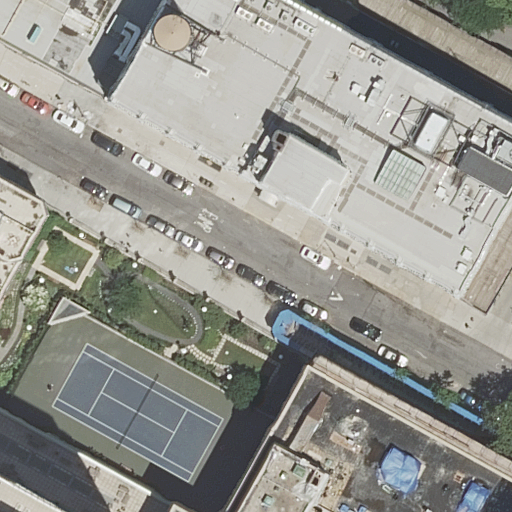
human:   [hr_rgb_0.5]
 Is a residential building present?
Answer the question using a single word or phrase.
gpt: yes

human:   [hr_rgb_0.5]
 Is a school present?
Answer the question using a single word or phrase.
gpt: yes

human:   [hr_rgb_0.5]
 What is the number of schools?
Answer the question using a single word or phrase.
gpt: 2

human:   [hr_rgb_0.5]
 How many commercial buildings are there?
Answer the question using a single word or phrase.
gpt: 0

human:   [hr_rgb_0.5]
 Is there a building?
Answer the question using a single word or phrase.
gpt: yes

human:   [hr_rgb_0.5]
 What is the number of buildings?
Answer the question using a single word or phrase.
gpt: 6

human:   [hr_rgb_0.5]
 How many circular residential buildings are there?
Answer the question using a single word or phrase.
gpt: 0

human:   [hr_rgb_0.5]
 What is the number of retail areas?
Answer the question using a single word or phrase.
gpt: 1

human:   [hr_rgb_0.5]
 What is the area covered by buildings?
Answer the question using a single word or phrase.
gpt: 1768m2

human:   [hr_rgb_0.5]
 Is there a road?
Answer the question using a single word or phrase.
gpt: yes

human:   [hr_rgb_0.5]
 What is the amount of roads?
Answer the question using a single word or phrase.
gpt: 2

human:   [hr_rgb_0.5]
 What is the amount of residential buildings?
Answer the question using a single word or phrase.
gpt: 4

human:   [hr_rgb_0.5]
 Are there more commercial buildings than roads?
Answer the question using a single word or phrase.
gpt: no

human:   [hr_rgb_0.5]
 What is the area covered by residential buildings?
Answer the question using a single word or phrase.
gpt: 593m2

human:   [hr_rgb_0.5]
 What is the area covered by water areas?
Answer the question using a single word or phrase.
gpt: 0m2

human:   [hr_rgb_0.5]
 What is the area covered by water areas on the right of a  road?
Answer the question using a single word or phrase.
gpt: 0m2

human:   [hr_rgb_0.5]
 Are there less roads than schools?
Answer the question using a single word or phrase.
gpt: no

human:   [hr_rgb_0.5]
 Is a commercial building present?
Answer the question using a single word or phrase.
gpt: no

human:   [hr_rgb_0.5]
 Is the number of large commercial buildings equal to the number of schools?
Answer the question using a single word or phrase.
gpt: no

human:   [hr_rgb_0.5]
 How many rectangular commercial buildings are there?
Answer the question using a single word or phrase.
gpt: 0

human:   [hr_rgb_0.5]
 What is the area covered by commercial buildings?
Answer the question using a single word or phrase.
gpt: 0m2

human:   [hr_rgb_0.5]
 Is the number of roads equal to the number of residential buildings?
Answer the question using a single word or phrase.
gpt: no

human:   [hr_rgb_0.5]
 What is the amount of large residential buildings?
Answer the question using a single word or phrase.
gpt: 0

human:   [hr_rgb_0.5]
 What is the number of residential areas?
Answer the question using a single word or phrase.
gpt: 1

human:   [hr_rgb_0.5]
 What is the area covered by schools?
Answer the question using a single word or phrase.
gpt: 1175m2

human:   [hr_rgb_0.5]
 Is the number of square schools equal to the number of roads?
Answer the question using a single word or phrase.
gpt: no

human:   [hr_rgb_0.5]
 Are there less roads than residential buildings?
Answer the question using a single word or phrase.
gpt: yes

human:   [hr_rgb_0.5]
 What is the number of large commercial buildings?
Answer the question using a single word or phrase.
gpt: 0

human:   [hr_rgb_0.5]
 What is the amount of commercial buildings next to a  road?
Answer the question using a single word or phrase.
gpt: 0

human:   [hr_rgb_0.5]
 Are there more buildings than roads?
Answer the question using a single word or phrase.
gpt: yes

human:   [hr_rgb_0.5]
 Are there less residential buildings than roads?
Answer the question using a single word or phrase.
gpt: no

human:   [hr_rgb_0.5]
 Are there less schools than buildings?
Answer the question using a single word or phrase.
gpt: yes

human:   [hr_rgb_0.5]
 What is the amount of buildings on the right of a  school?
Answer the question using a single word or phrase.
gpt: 2

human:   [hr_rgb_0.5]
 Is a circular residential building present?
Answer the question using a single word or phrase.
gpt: no

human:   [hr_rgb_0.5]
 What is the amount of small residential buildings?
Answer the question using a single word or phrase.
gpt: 1

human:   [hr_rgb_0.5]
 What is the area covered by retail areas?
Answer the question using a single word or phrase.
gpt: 8157m2

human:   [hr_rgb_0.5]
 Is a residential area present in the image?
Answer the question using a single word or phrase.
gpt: yes

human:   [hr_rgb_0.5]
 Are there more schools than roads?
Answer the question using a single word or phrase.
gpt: no

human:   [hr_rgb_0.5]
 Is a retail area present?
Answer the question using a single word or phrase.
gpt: yes

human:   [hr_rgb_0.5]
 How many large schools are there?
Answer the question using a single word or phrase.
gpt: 1

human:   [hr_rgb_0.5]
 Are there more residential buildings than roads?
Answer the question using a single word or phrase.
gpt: yes

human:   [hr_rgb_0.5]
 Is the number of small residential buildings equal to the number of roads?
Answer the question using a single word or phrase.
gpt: no

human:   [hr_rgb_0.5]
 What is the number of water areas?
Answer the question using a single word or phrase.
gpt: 0

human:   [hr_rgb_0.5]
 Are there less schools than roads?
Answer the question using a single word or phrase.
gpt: no

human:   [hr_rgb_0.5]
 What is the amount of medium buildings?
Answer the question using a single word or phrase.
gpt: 4

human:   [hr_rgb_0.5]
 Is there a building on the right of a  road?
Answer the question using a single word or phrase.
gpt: yes

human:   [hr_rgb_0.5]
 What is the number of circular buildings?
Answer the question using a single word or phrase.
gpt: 0

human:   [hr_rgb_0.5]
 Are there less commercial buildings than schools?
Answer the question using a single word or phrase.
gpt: yes

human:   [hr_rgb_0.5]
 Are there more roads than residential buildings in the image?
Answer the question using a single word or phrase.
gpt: no

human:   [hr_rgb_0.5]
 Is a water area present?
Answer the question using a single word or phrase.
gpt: no

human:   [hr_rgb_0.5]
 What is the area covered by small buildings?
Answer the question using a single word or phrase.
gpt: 90m2

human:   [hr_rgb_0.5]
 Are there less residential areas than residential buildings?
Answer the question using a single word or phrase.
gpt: yes

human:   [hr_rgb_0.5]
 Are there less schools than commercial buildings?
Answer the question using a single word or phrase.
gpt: no

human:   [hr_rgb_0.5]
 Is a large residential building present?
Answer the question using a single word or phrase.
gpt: no

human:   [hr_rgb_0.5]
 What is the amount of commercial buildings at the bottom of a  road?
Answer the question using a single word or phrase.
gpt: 0

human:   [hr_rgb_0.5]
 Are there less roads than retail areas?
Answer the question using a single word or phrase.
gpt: no

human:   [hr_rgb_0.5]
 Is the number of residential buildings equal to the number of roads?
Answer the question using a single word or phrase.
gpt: no

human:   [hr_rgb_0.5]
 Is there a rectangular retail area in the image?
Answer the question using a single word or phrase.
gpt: yes

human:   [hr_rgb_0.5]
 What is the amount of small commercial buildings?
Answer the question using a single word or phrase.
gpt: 0

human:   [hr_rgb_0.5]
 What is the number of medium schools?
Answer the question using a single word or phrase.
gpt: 1

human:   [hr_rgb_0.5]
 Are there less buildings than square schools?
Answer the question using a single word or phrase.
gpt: no

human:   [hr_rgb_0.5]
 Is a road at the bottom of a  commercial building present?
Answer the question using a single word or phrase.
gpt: no

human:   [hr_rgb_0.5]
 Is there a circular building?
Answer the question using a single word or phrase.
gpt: no

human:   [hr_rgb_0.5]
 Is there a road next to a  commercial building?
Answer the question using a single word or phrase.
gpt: no